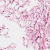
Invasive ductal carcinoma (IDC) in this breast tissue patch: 0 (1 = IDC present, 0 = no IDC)